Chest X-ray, PA view. Patient: 71 years old, sex M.
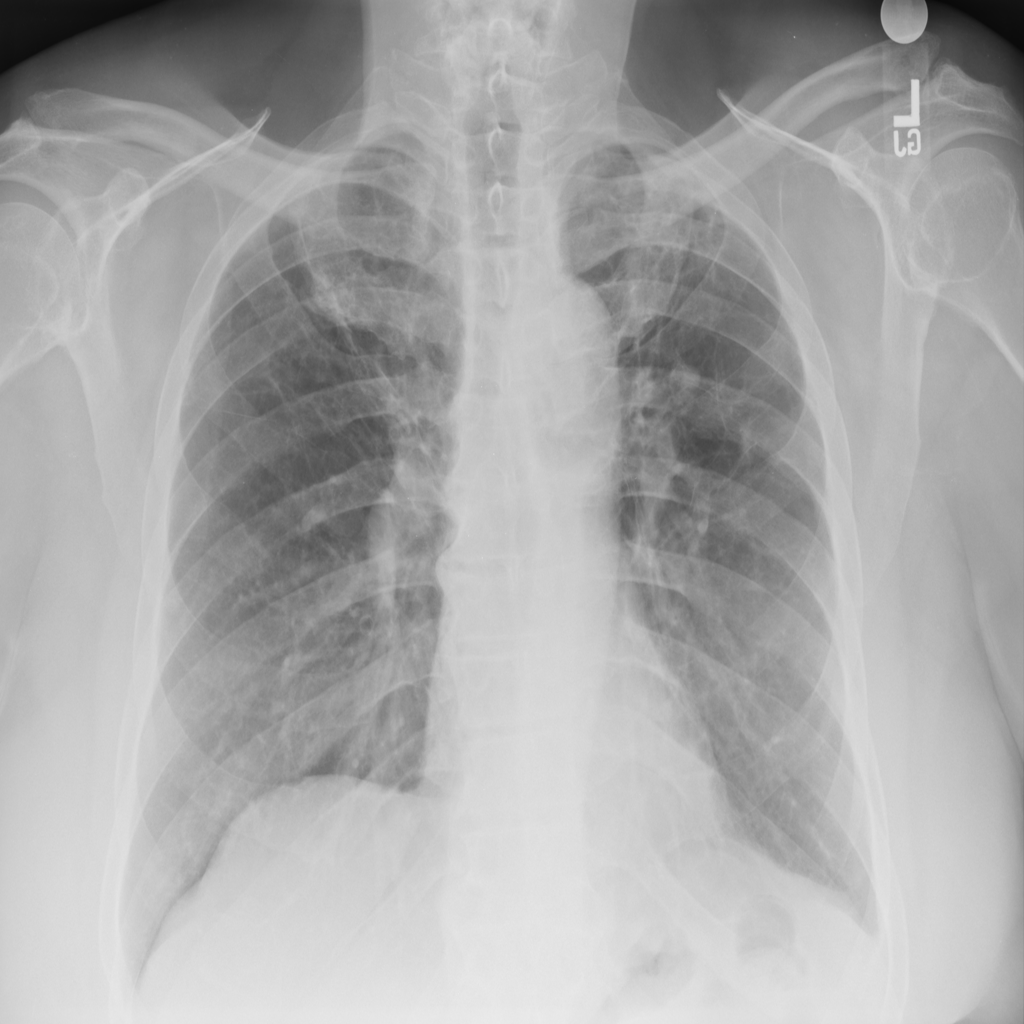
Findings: No Finding